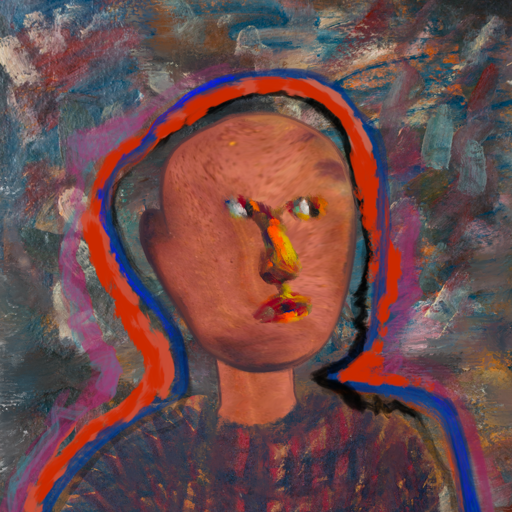
Background: Boggyland, Head And Neck Side: Mother_And_Son_Mother, Face Side: An_Impression, Bust: In_The_Sun, Hair Side: Experience, Head Accessory: Blank, Second Necklace: Blank, Necklace: Blank, Baby: Blank